Brain MRI, t1w sequence, axial 2D slice.
Patient: age 32, sex F, weight 95 kg, height 1.95 m
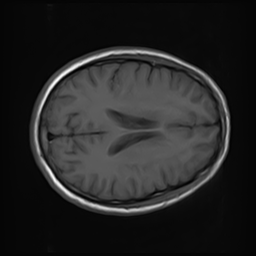